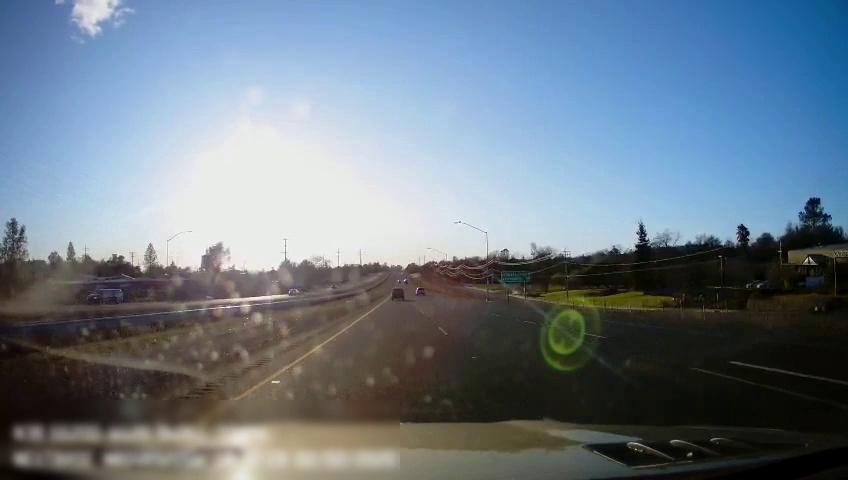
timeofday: Day
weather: Sunny
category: Drivable Space
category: Drivable Space
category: Drivable Space
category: Vehicles | Truck
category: Vehicles | SUV
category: Vehicles | SUV
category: Vehicles | Car
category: Lanes | Current Lane
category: Lanes | Current Lane
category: Lanes | Alternate Lane
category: Lanes | Alternate Lane
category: Traffic | Signs